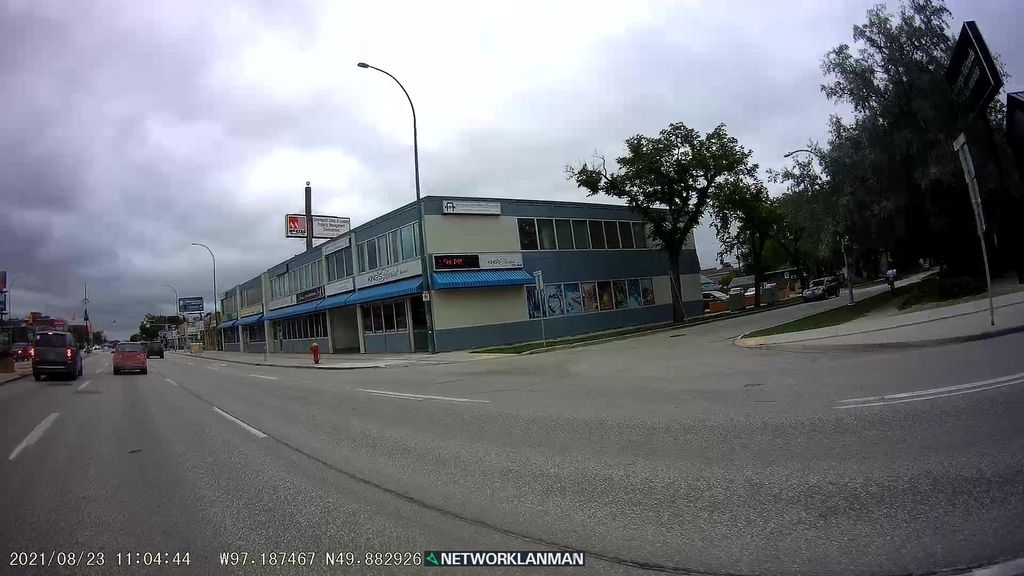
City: winnipeg